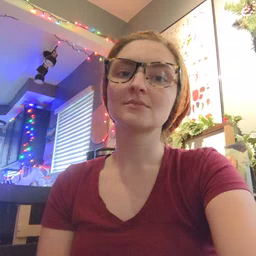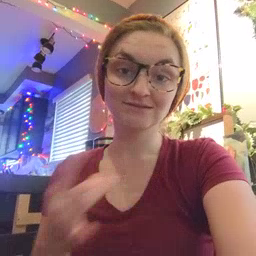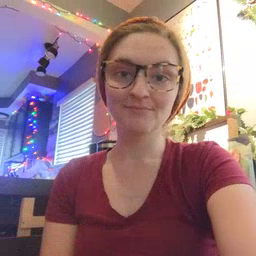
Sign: like